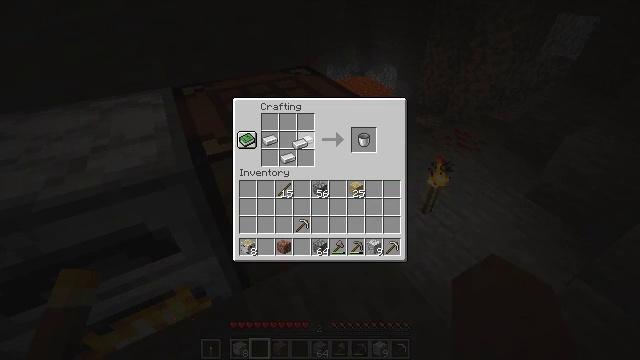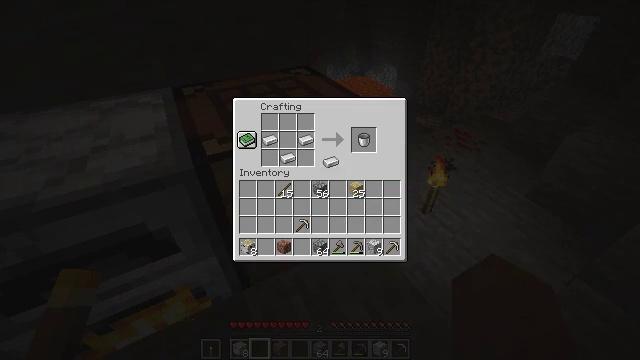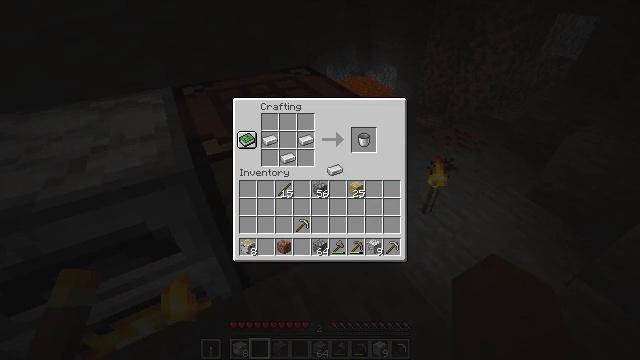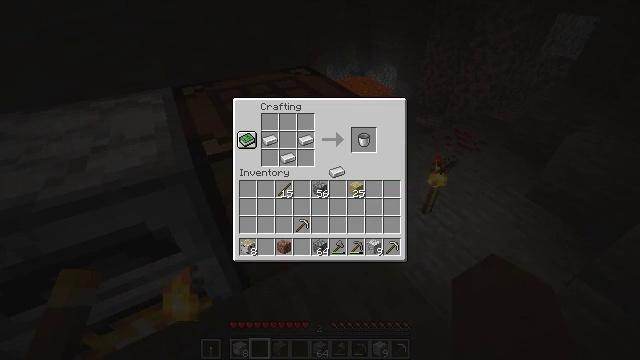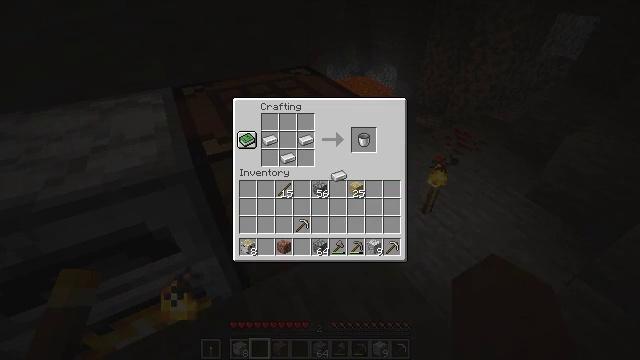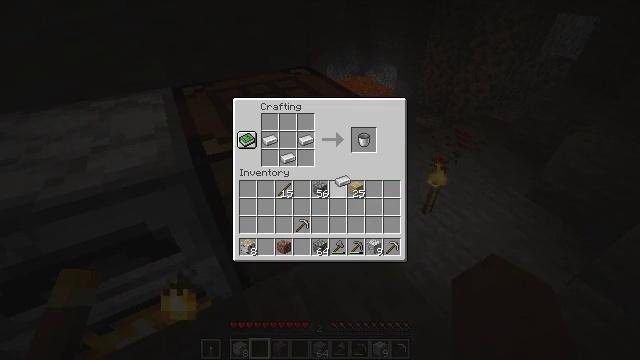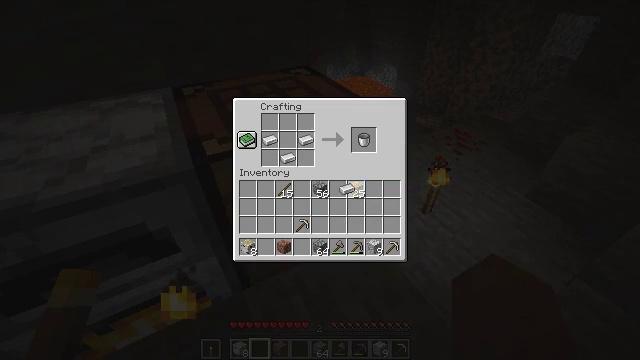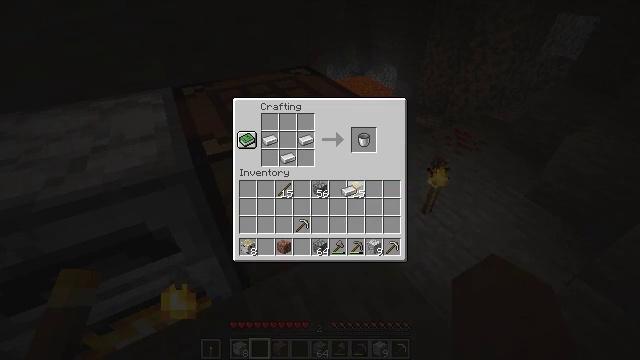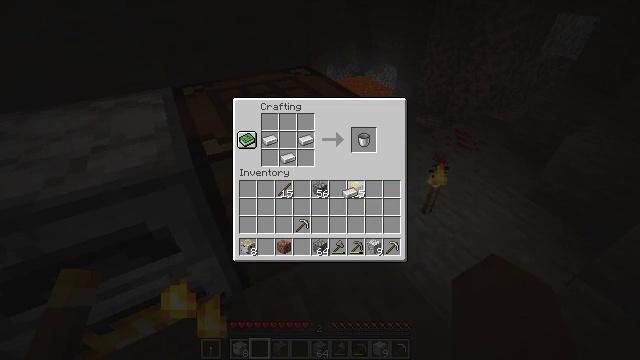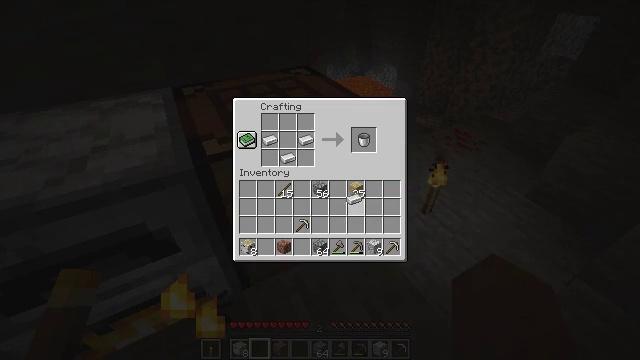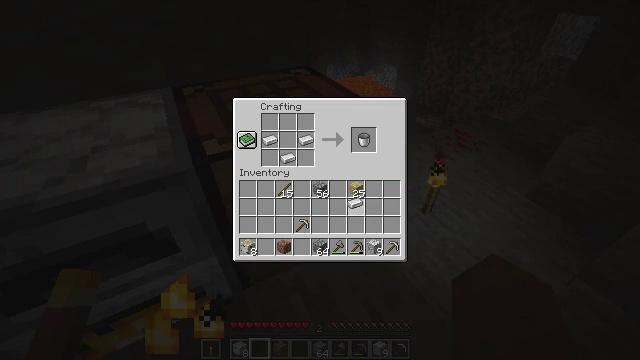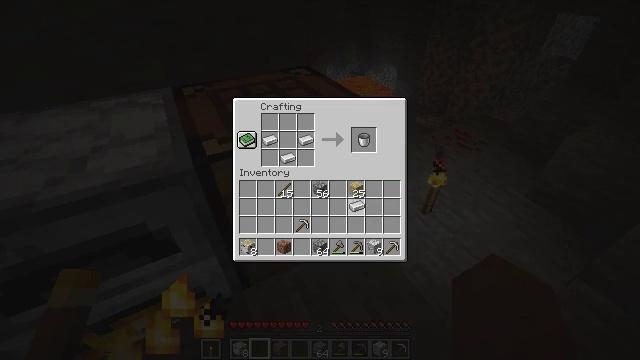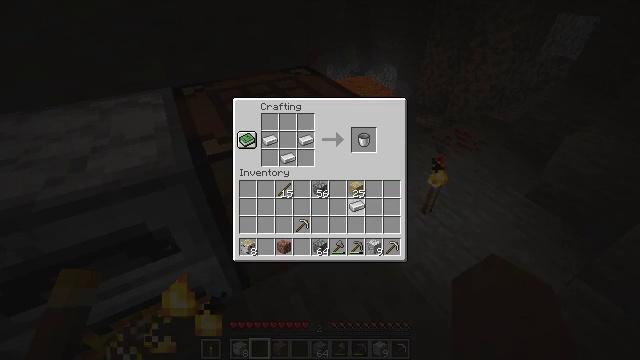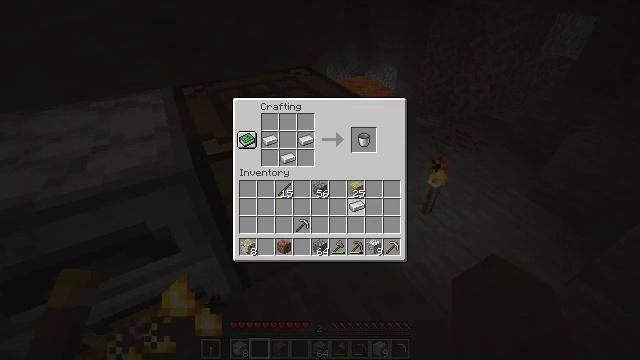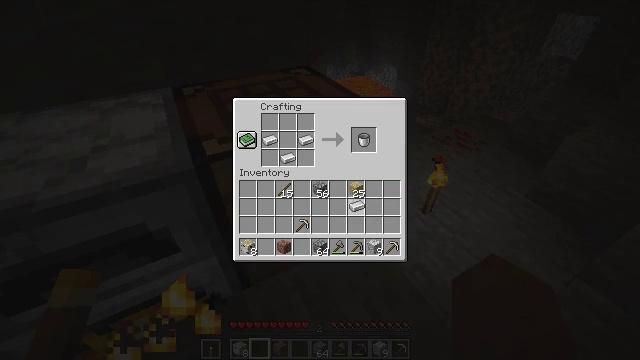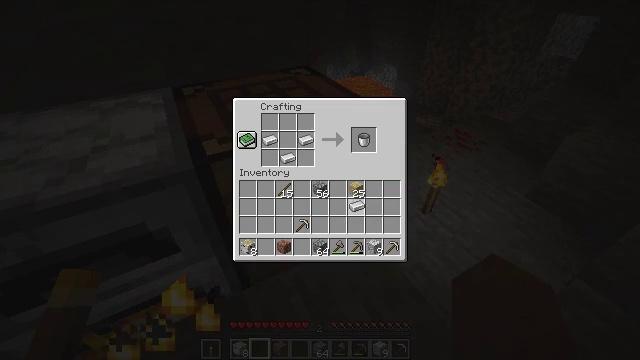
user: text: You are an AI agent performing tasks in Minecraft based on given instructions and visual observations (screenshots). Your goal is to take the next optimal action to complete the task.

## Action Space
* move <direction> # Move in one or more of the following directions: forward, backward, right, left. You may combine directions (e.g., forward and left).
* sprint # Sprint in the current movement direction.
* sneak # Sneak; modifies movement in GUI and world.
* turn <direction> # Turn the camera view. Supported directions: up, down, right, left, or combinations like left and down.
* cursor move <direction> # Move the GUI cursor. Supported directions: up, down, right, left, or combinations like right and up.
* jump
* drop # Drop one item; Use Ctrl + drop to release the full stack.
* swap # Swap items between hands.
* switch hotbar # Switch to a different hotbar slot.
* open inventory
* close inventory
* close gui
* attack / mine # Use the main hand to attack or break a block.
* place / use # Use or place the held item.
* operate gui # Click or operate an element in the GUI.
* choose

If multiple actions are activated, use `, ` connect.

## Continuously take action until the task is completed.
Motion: motion action
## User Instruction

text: Create a bucket at the crafting table using iron ingots.
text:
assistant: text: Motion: cursor move right and down
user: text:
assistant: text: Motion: cursor move down
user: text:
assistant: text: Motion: no_op
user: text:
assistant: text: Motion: no_op
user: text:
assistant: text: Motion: no_op
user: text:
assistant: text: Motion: cursor move down
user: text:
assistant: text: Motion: no_op
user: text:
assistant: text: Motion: no_op
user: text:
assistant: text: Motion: no_op
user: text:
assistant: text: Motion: no_op
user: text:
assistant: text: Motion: no_op
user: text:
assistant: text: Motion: no_op
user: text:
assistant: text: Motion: no_op
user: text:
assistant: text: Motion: operate gui
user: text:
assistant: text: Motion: operate gui
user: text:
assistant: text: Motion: no_op
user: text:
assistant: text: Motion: no_op
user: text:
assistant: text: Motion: no_op
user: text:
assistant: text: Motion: no_op
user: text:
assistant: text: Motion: cursor move up
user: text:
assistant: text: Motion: sneak, cursor move up
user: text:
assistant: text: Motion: sneak, cursor move up
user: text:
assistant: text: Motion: sneak, cursor move up
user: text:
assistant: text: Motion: sneak, cursor move up
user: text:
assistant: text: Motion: sneak
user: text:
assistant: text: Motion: sneak
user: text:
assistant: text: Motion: sneak
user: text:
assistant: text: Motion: sneak
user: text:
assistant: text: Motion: sneak
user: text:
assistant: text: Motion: sneak, operate gui